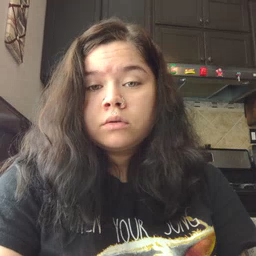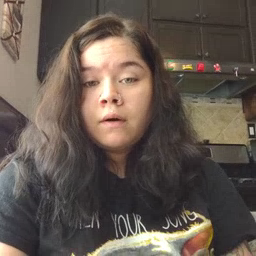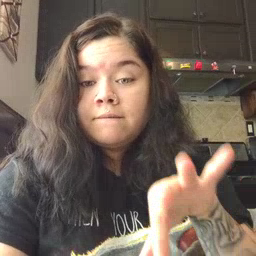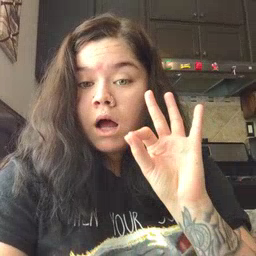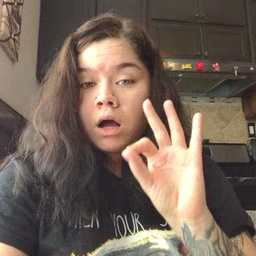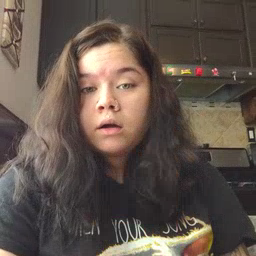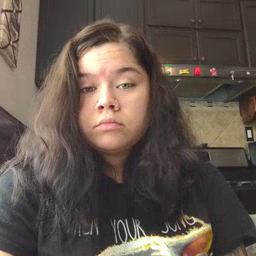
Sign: find